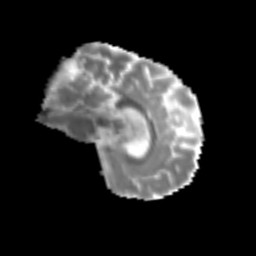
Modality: MD
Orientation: sagittal
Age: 70
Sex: female
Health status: ill
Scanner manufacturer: siemens
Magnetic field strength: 3 T
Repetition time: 8.7 s
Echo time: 0.11 s